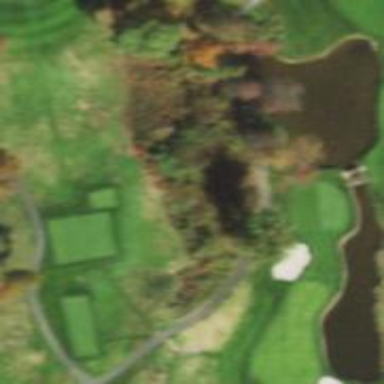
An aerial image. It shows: Path for both road and golf.